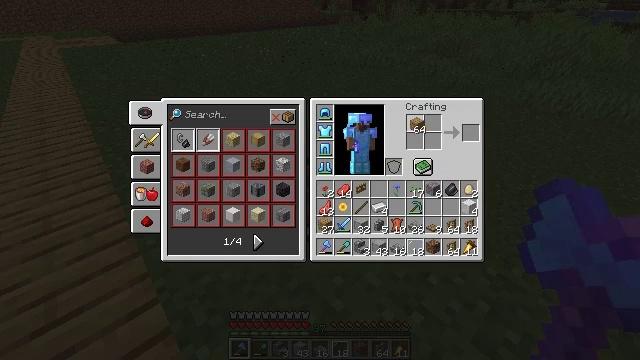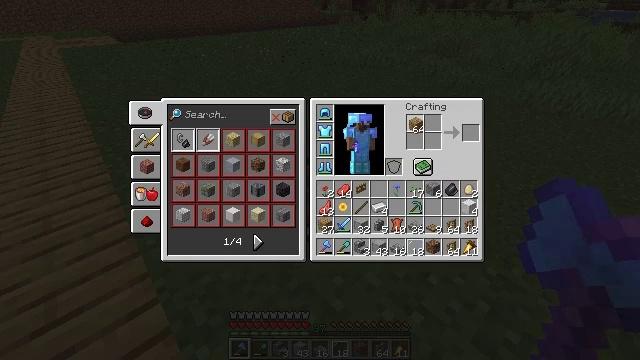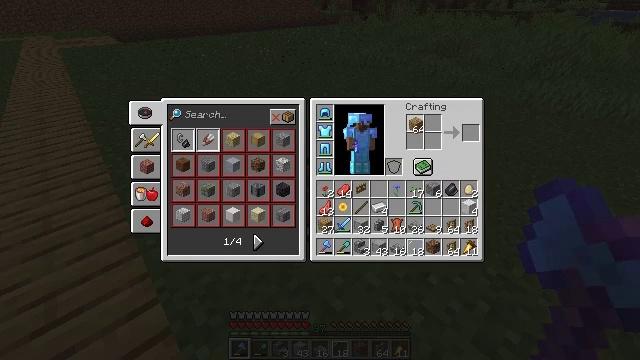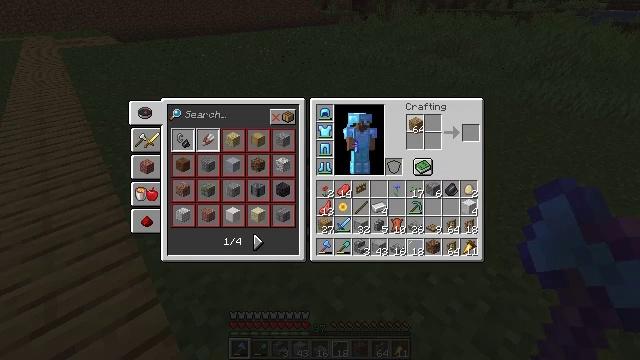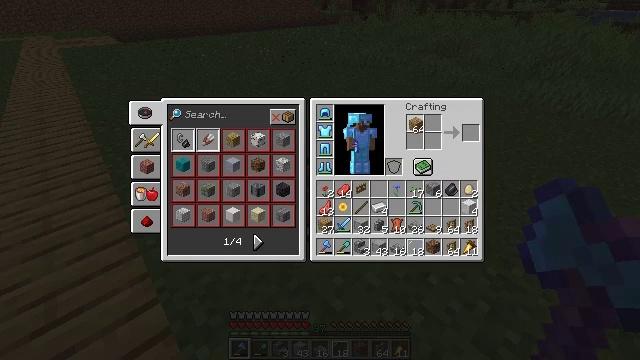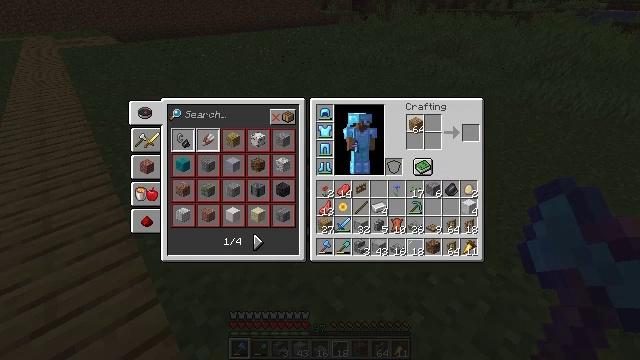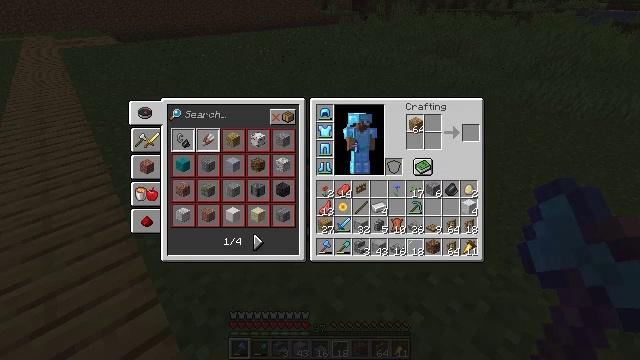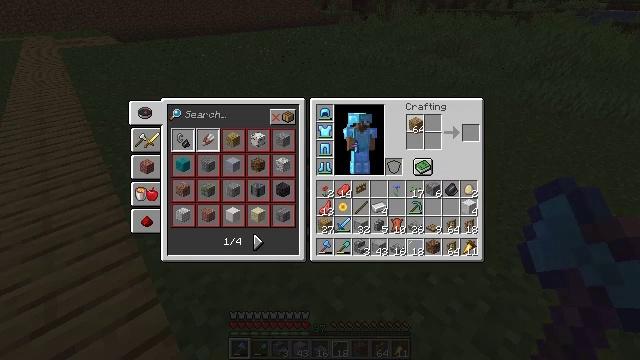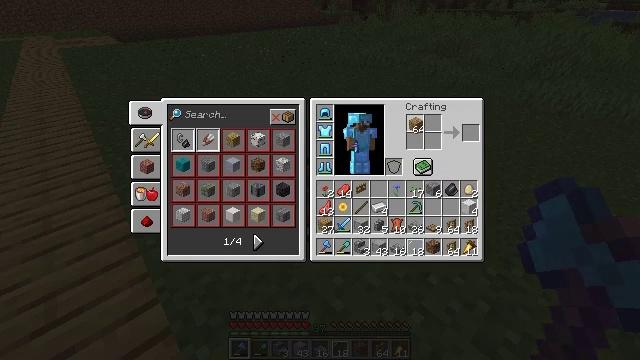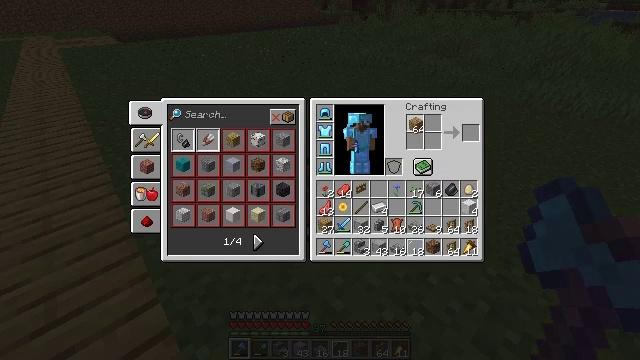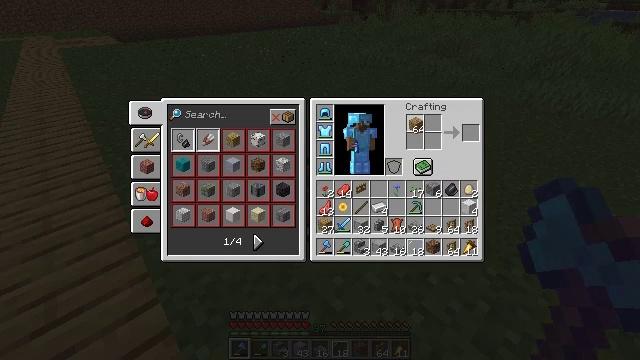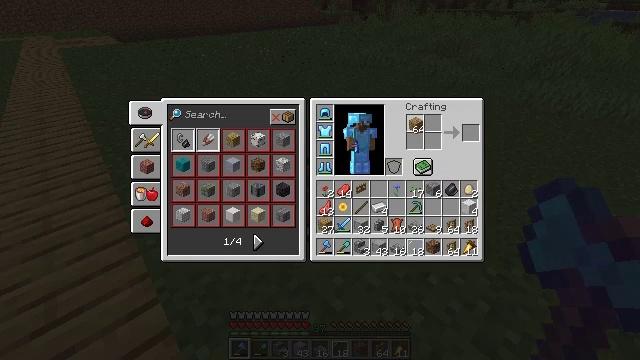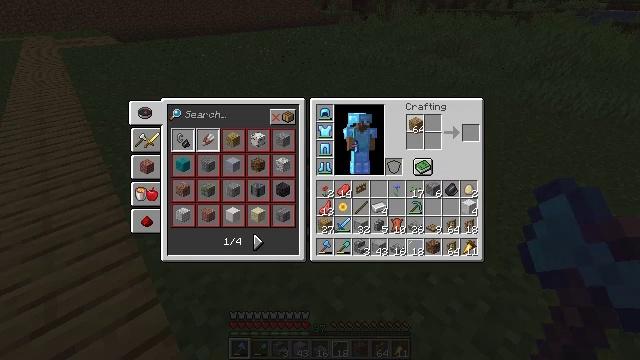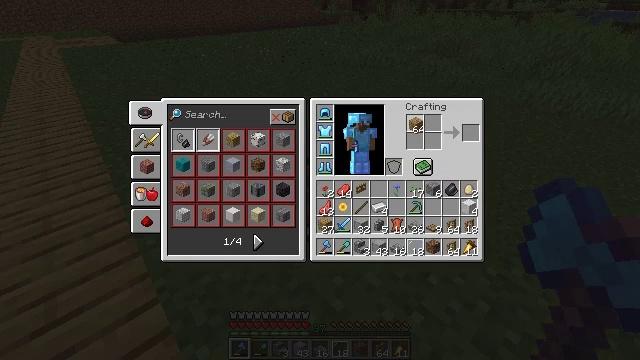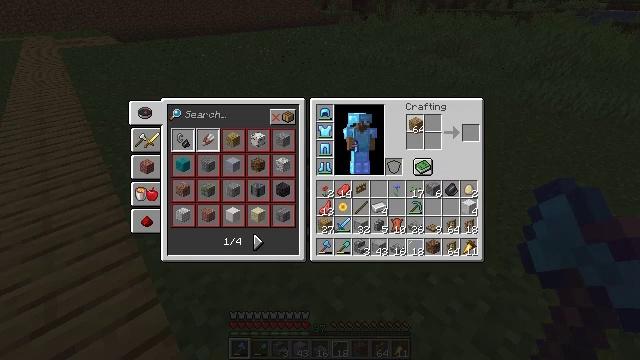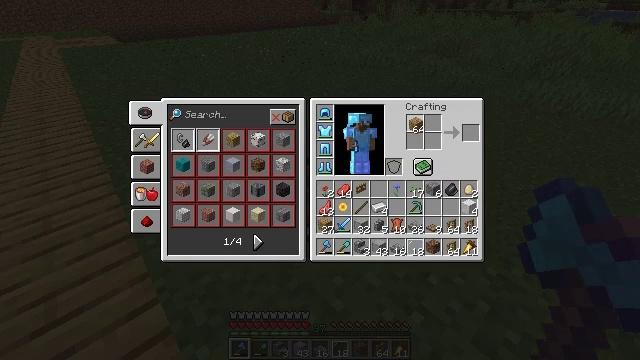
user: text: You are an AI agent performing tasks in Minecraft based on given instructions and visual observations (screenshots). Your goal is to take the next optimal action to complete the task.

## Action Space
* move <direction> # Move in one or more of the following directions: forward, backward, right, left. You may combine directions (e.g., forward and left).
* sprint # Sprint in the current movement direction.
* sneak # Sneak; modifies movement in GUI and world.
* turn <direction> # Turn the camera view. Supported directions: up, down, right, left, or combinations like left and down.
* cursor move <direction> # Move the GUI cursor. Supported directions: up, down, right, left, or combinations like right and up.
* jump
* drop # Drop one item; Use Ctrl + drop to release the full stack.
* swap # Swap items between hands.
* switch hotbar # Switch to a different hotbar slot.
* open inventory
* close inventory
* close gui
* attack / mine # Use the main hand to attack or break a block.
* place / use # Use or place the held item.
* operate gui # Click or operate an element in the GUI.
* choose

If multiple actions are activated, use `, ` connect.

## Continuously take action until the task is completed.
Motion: motion action
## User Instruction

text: Prepare a chest with the crafting table and wooden planks.
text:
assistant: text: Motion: no_op
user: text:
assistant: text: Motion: no_op
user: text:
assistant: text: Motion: no_op
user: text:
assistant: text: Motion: no_op
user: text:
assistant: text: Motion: no_op
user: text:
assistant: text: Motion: no_op
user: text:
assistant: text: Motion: no_op
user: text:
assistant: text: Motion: no_op
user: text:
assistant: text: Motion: no_op
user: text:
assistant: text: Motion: no_op
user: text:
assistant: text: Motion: no_op
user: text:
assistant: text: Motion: no_op
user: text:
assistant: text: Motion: no_op
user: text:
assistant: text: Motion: no_op
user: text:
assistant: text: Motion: no_op
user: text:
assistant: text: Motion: no_op
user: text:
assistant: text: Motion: no_op
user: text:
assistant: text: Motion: no_op
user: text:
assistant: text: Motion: no_op
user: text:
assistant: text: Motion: no_op
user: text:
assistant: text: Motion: no_op
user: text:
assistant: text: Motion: no_op
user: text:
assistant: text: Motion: no_op
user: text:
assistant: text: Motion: no_op
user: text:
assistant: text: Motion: cursor move down
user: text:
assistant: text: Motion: no_op
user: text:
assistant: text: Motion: no_op
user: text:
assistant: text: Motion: no_op
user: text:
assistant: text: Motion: no_op
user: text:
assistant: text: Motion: no_op